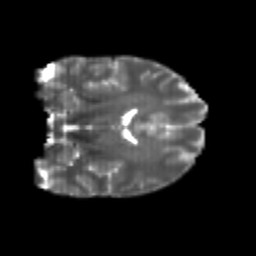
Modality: T2w
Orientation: coronal
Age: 22
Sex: female
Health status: healthy
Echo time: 0.074 s